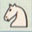
Piece: wN